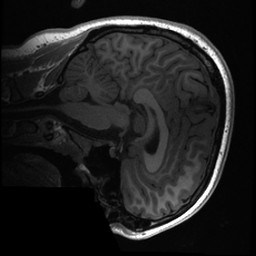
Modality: T1w
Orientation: sagittal